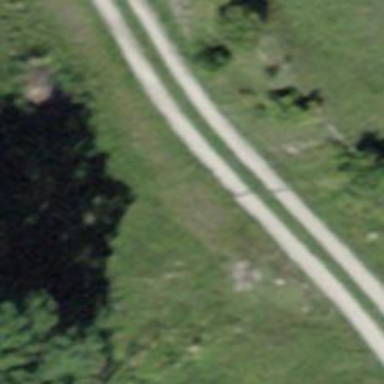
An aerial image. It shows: Track with grade 2 tracktype.